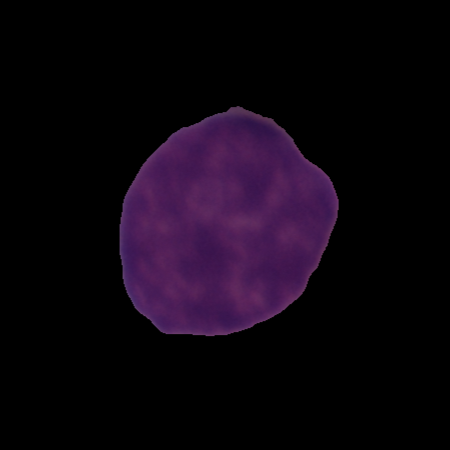
Label: cancer